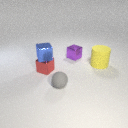
small purple metal cube behind large yellow rubber cylinder